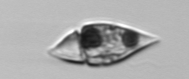
Label: Amphidinium